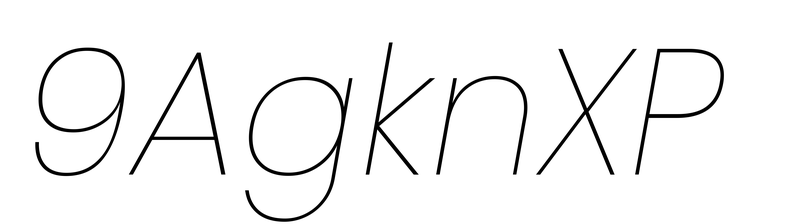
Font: Poppins-ThinItalic